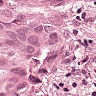
Metastatic tissue present: yes